【题型】填空题　【知识点】平面几何　【难度】easy
如图，在 $\text{Rt}\triangle ABC$ 中，$\angle A = 90^\circ$，作 $BC$ 的垂直平分线交 $AC$ 于点 $D$，联结 $BD$，若 $AD = \frac{1}{3}BD$，则 $\tan \angle ABC$ 的值是 \underline{$\sqrt{2}$}。

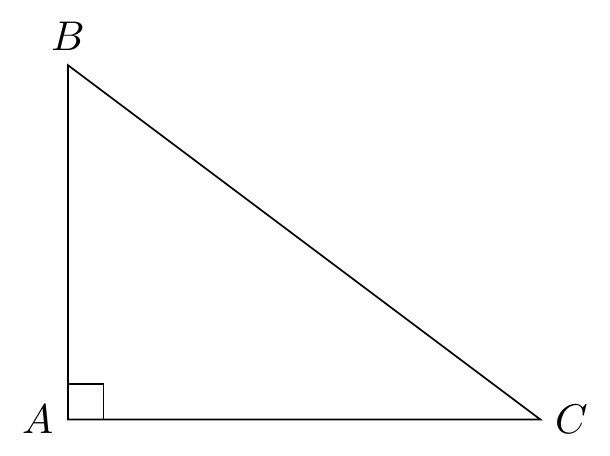
【解答】
解：$\because D$ 是 $BC$ 垂直平分线上的一点，

$\therefore BD = CD$。

设 $AD$ 的长为 $m$，则 $BD = CD = 3m$，$AC = 4m$。

在 $\text{Rt}\triangle ABD$ 中，

$AB = \sqrt{BD^2 - AD^2}$

$= \sqrt{9m^2 - m^2}$

$= 2\sqrt{2}m$。

在 $\text{Rt}\triangle ABC$ 中，

$\tan \angle ABC = \frac{AC}{AB}$

$= \frac{4m}{2\sqrt{2}m}$

$= \sqrt{2}$。

故答案为：$\sqrt{2}$。